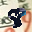
Label: 8